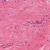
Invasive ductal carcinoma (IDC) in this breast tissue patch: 0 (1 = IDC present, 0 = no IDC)